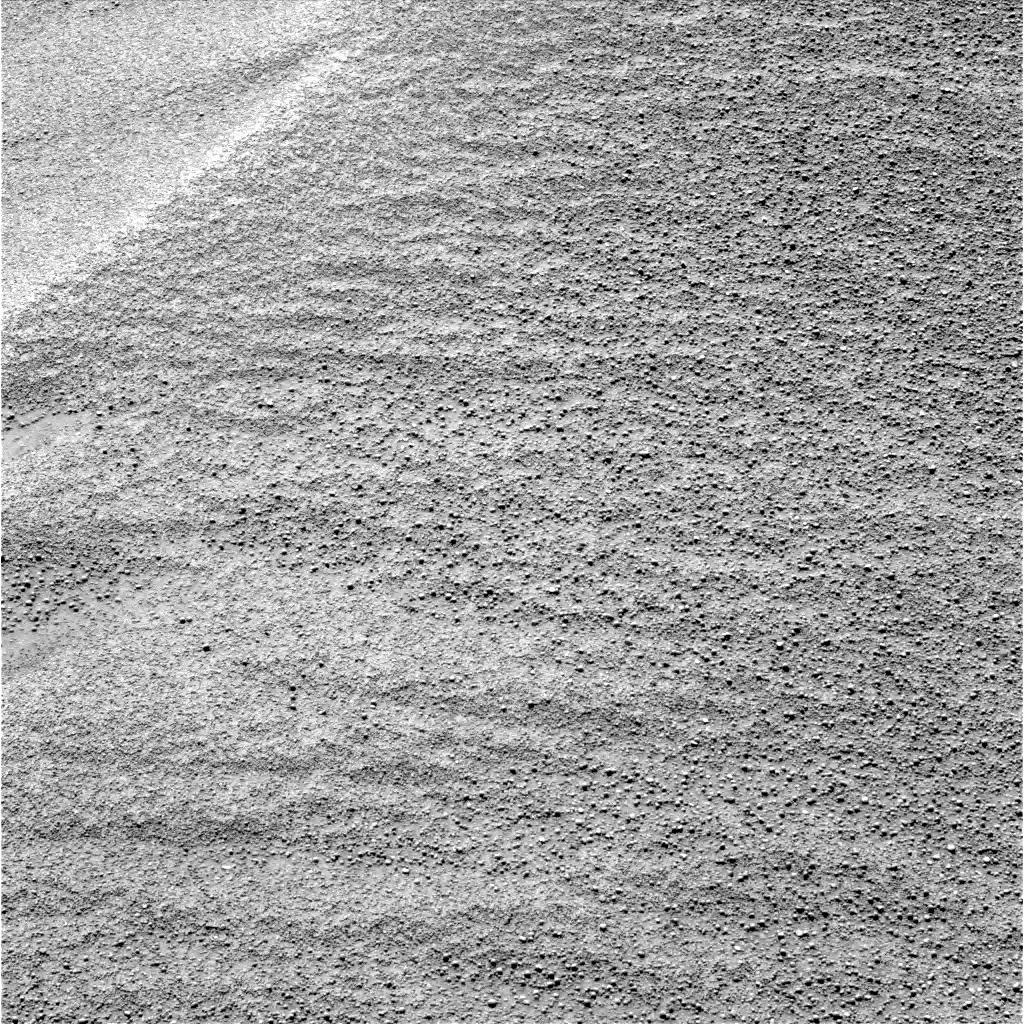
Terrain classes present: Gravel / Sand / Soil